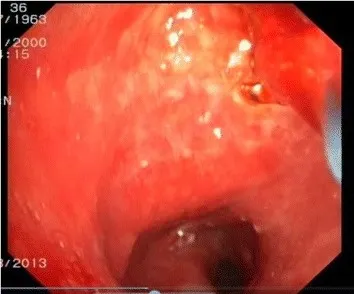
Nodules in tracheobronchial tree till the segmental bronchi entrance.
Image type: endoscopy (airway_endoscopy)